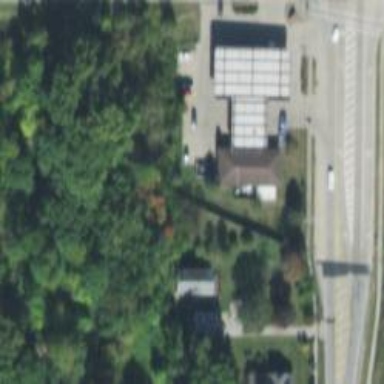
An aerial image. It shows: Convenience shop.